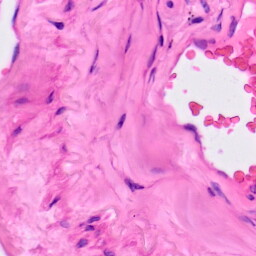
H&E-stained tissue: Lung